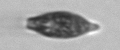
Label: Euglena